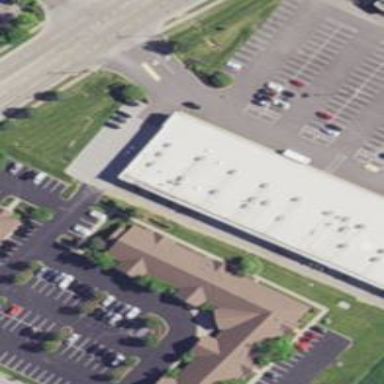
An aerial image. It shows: Veterinary facility.